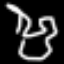
Label: squiggle